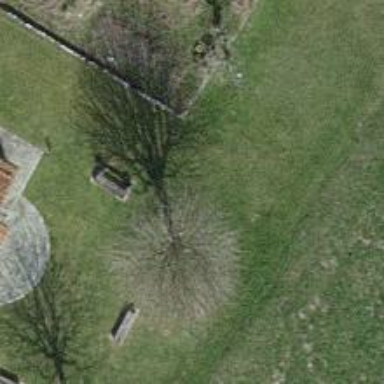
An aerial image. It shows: Beautiful tree in nature.